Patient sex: M
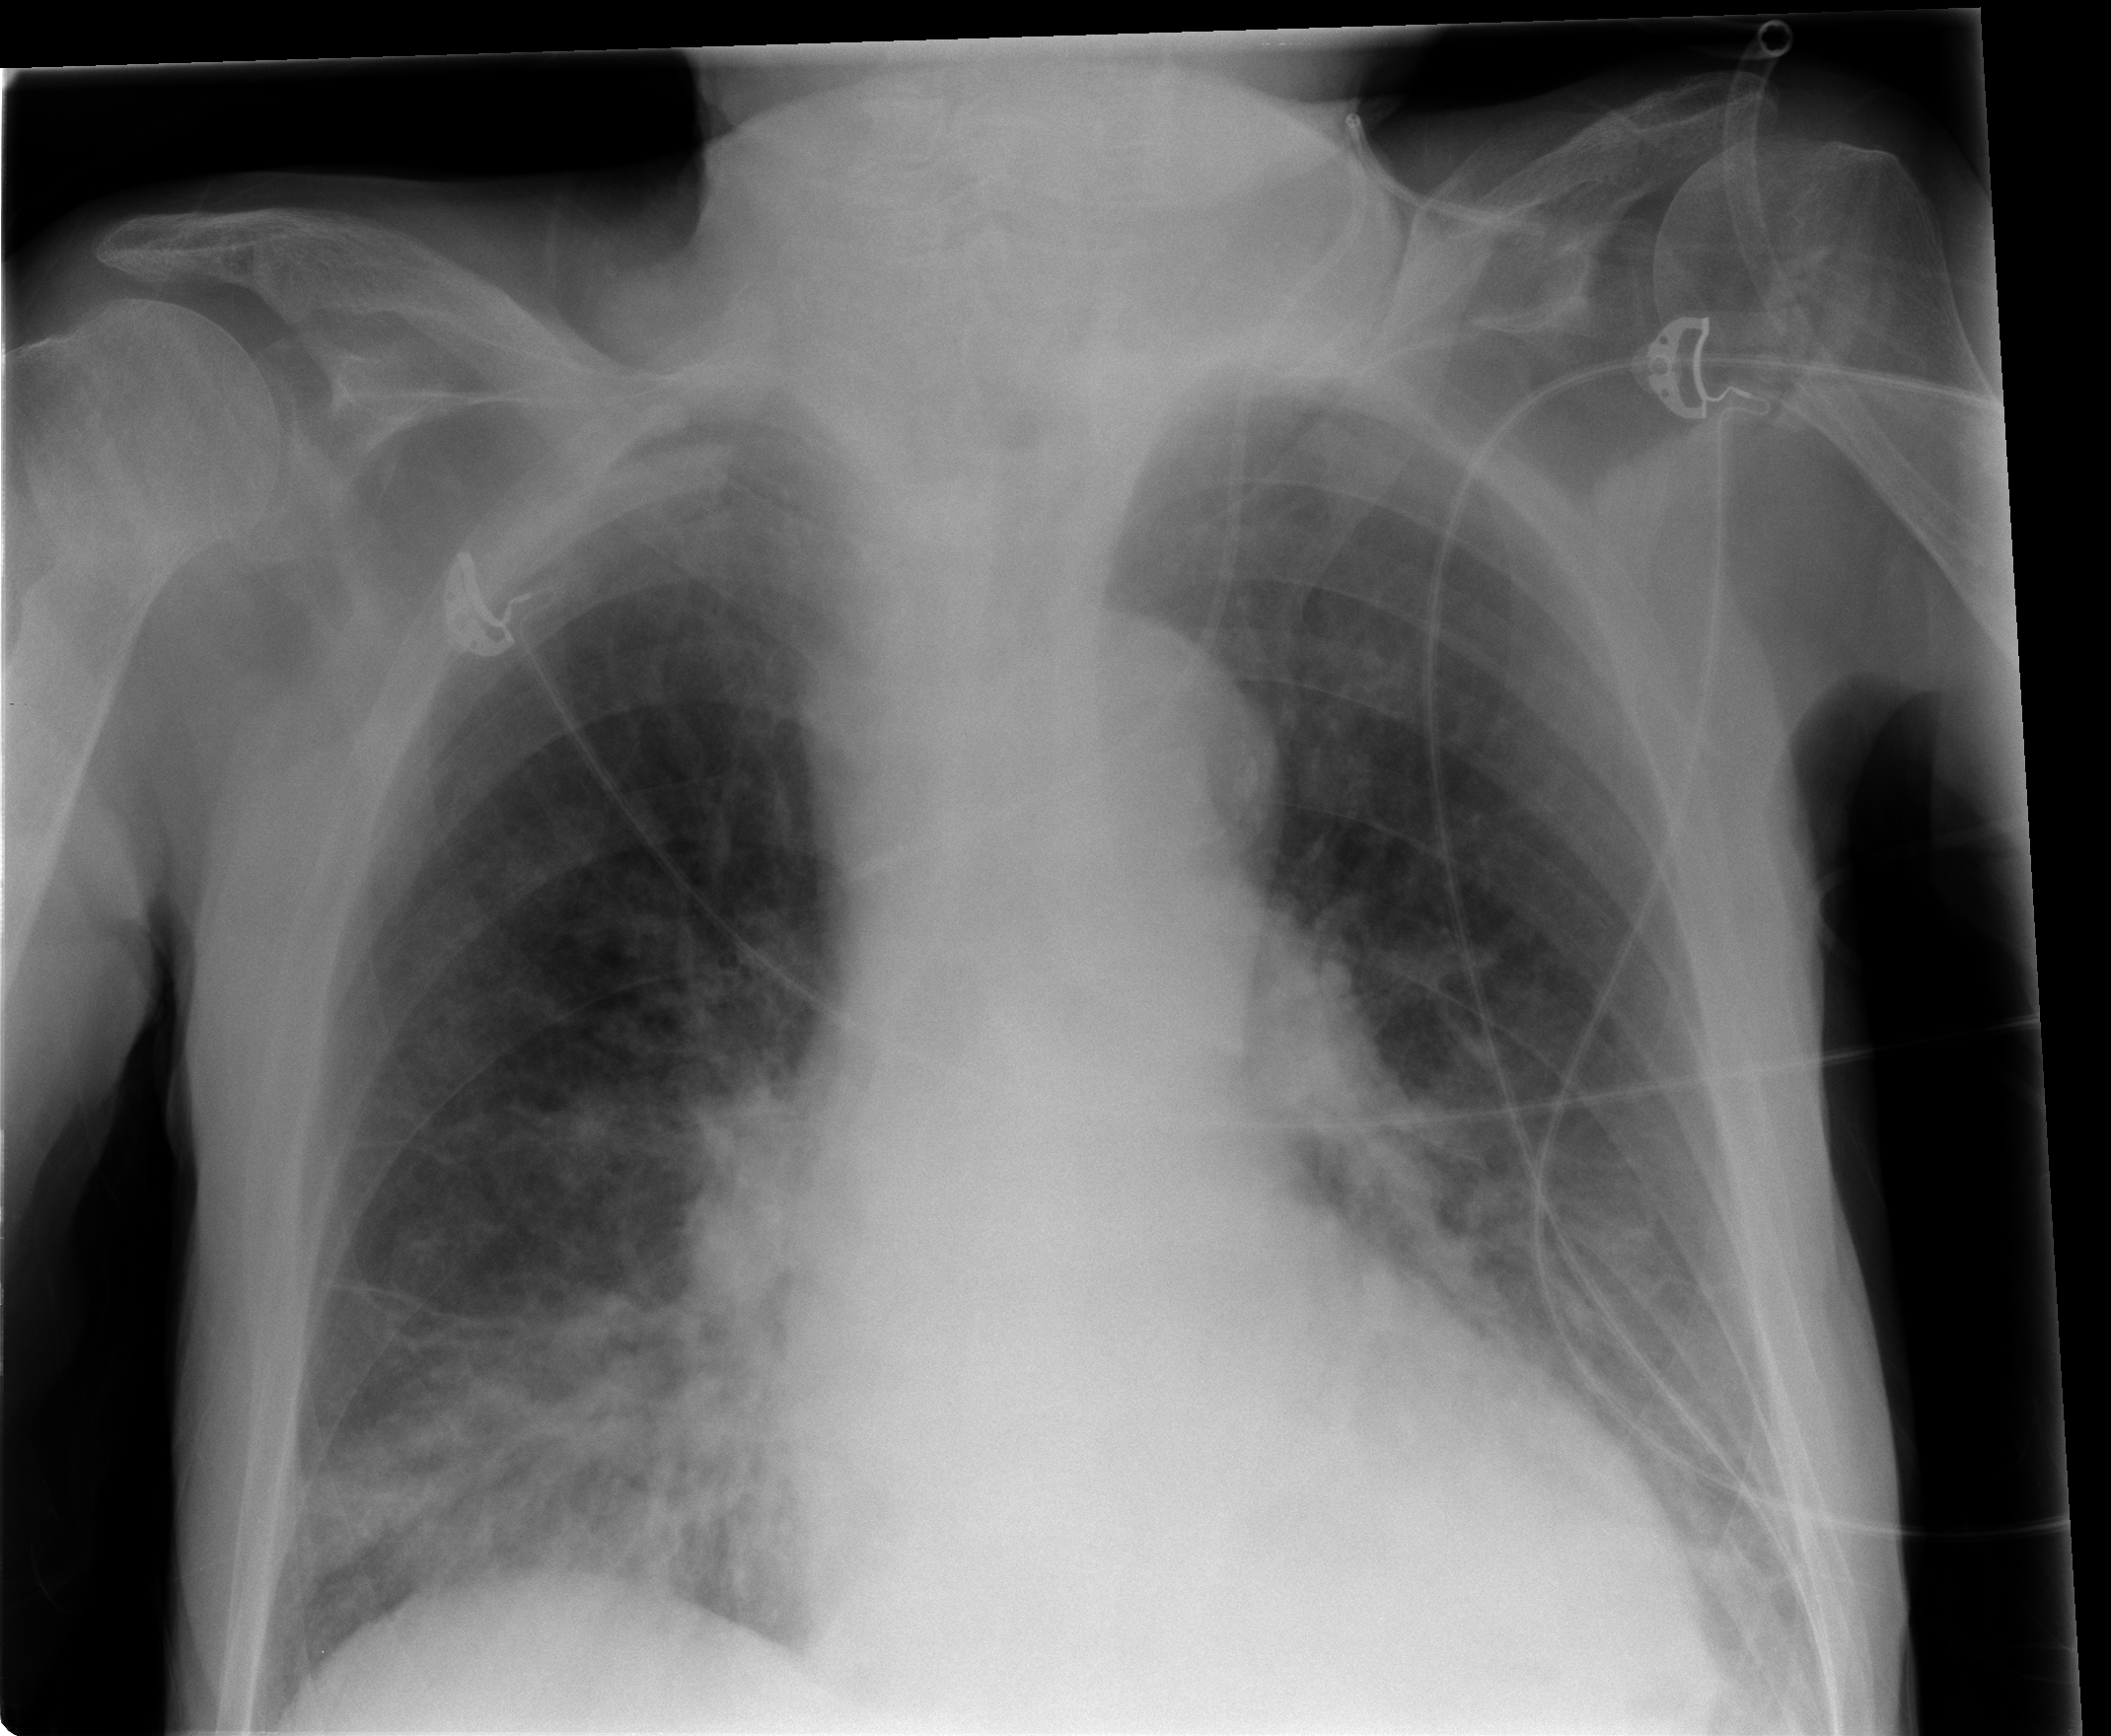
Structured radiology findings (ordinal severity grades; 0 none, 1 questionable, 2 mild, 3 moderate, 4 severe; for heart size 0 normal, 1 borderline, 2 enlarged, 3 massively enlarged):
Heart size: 2
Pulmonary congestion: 2
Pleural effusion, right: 0
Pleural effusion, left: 0
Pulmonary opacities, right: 3
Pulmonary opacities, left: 1
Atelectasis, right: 2
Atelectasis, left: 2